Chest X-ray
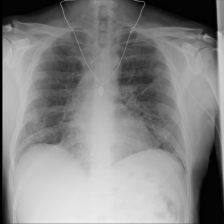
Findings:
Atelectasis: negative
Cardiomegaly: negative
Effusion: negative
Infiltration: negative
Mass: negative
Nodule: negative
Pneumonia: negative
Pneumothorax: negative
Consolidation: negative
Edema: negative
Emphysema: negative
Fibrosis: negative
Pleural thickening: negative
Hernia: negative